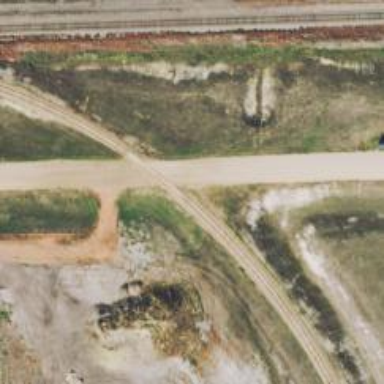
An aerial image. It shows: Rail spur service.